Current action and preconditions to check: trajectory_clear

Your task: For each precondition in the list above, predict whether it will hold at this action.

Consider the current scene as observed from the mobile robot's camera, and analyze the predicted future states of all dynamic agents (e.g., people, animals, vehicles, or any moving entities) within the NEXT SECOND.

IMPORTANT: Only answer "very likely" if you are absolutely certain—based on strong, clear evidence—that a dynamic agent will violate the precondition in the predicted future state. Do NOT answer "very likely" for unlikely, ambiguous, or low-probability risks.

Ask yourself for each precondition: Is there a high probability, with clear and convincing evidence, that the predicted future states of any dynamic agent will interfere with the predicted future state of the currently executing action within the NEXT SECOND, causing that precondition to fail?

Assess the risk level based on these predictions. Use "likely" or "very likely" if motions create a clear risk of interference.

Use "neutral" or "improbable" if agents are nearby but their predicted paths are clearly diverging or non-conflicting.

Failure Risk Categories: "very improbable", "improbable", "neutral", "likely", "very likely"

Answer Format: Output ONLY the probability_of_failure value from these categories: "very improbable", "improbable", "neutral", "likely", "very likely"

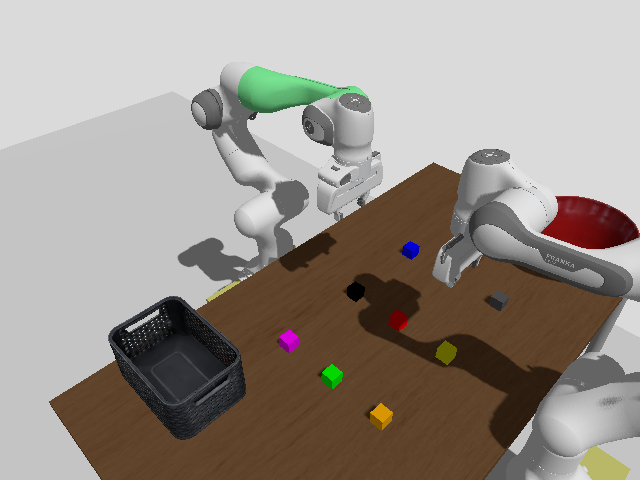

Answer: improbable